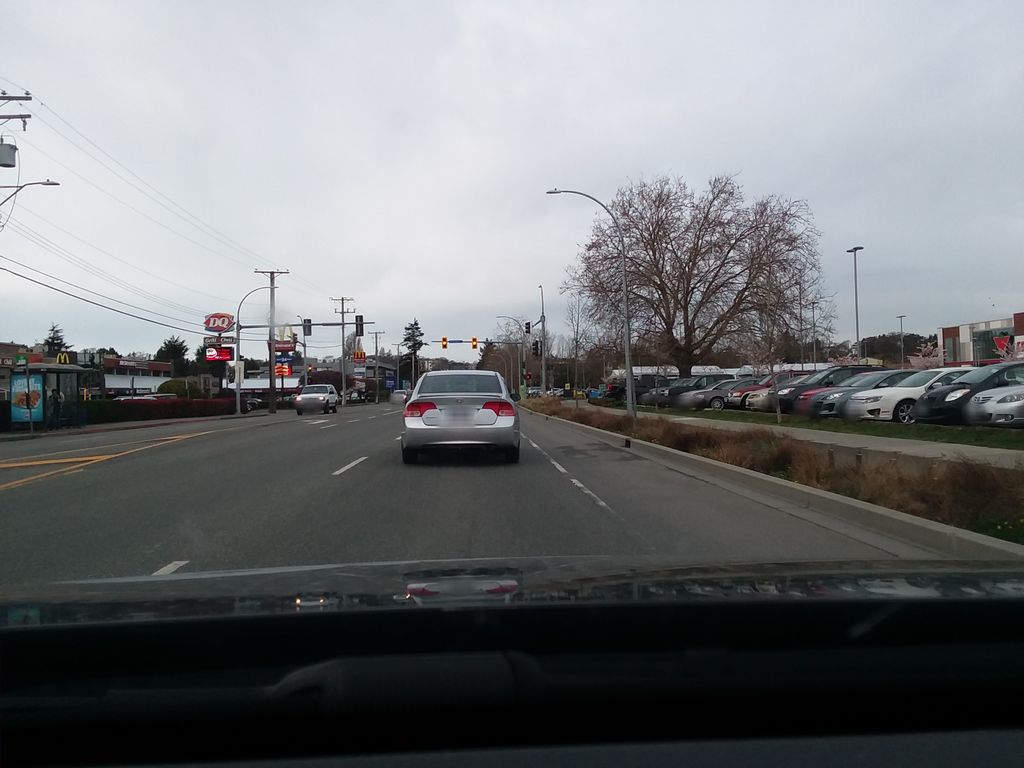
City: victoria